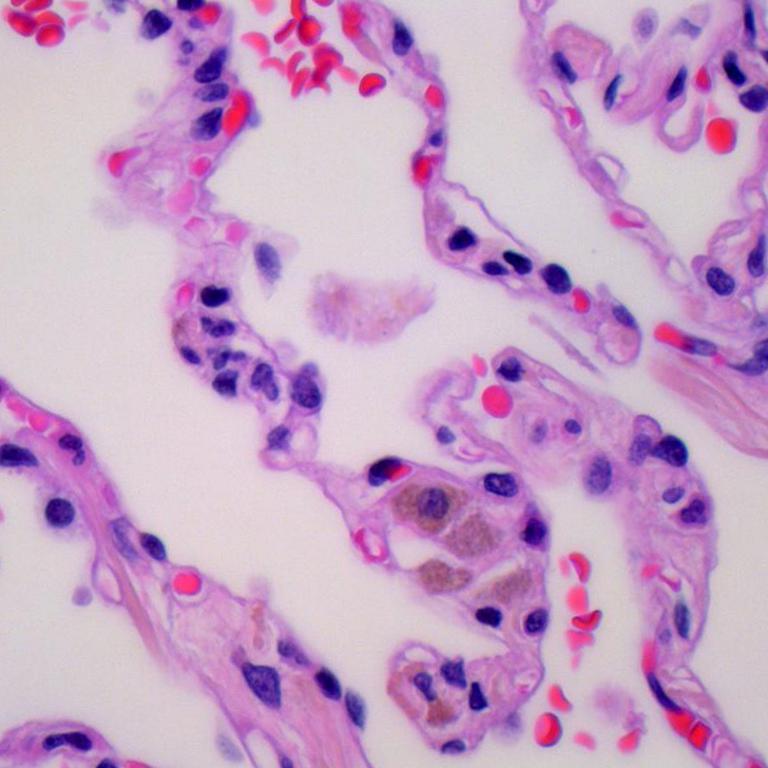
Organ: lung
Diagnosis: benign